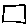
Label: square